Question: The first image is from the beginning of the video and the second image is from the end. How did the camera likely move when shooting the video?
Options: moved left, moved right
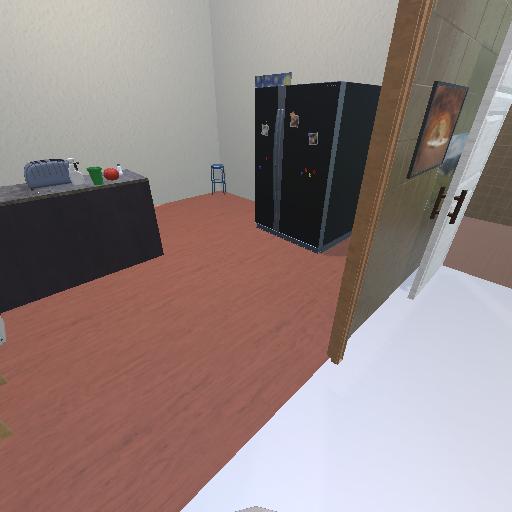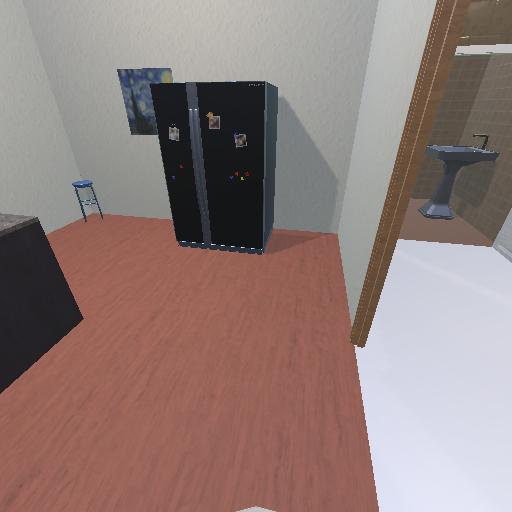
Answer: moved left